Question: I have stored configurations for some jobs in JSON format in the managed file section of Jenkins and it works as expected.
I want to expand this by changing these jobs to parametrized one, where all available managed files (not the global ones) could be selected from a combo box, but I have problems getting all available managed files.
Plugins like the configFileProvider are capable to get both the global ones and more workspace/namespace specific ones, so I thought there would be an easy way to achieve this.
Adding a more job-specific not global config file

'''
def files = org.jenkinsci.plugins.configfiles.GlobalConfigFiles.get().getConfigs()
'''
works fine for the global ones, but I want to get workspace/namespace specific ones and thought it would go something like this
'''
def files = org.jenkinsci.plugins.configfiles.getConfigsInContext()
'''
It would be amazing if somebody could point me in the right direction how to achieve this.
Thanks
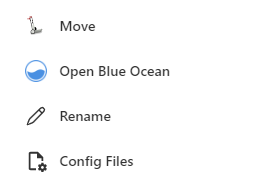
Answer: Check the following script
'''
// name of the folde you want get configfiles from
def folderName = "Folder2"
def folderItem = Jenkins.instance.getAllItems(com.cloudbees.hudson.plugins.folder.AbstractFolder.class).find{ (it.name == folderName) }
// If you want to filter a specific configFile type, example Json configs here
def descriptor = org.jenkinsci.plugins.configfiles.json.JsonConfig.JsonConfigProvider.class
def allConfigFiles = folderItem.getProperties().get(org.jenkinsci.plugins.configfiles.folder.FolderConfigFileProperty.class).getConfigs();
def jonConfigFiles = folderItem.getProperties().get(org.jenkinsci.plugins.configfiles.folder.FolderConfigFileProperty.class).getConfigs(descriptor);
echo "$allConfigFiles"
echo "$jonConfigFiles"
'''